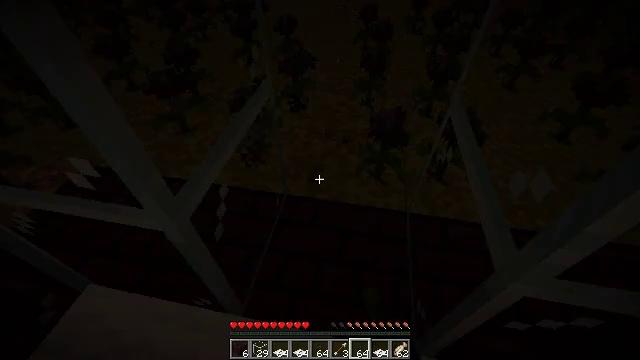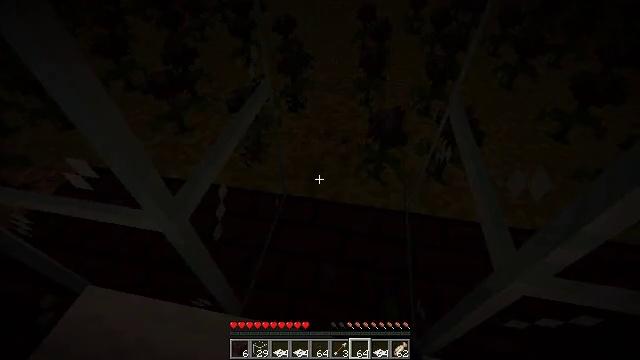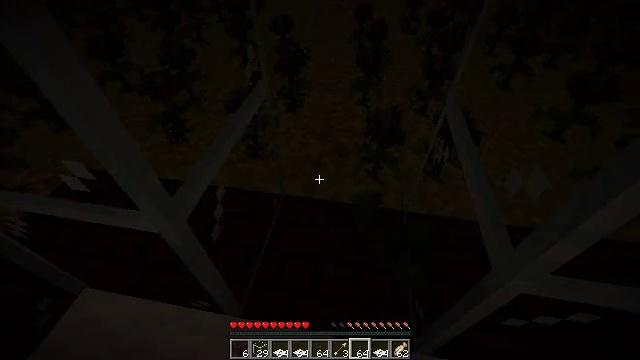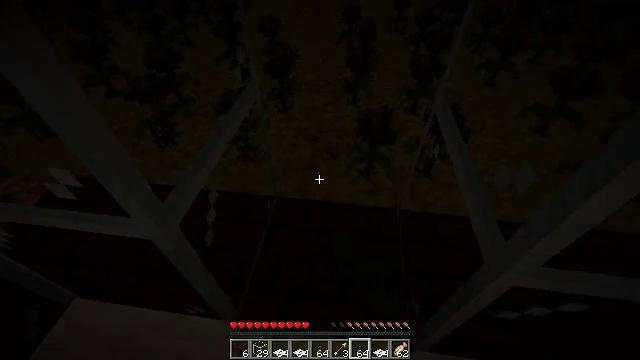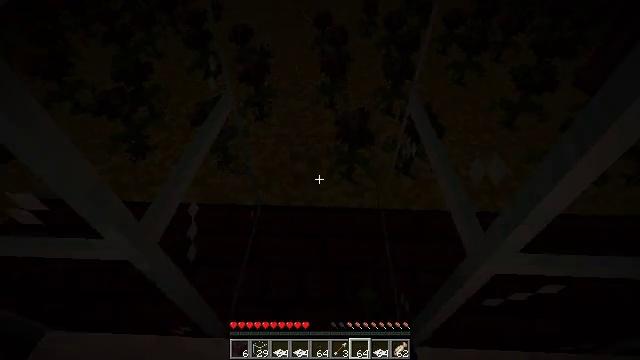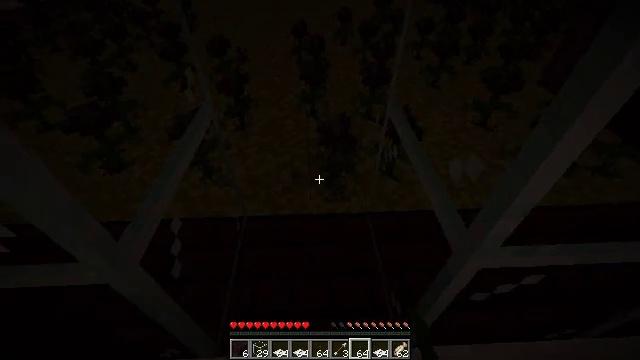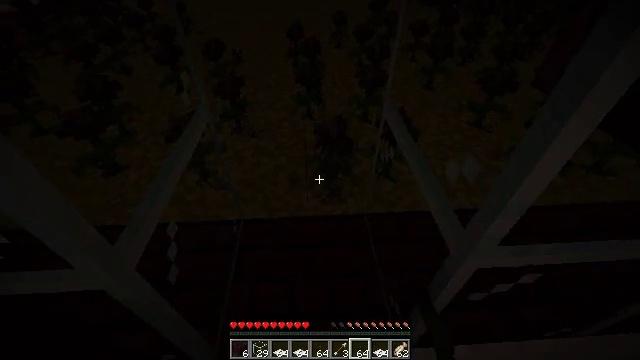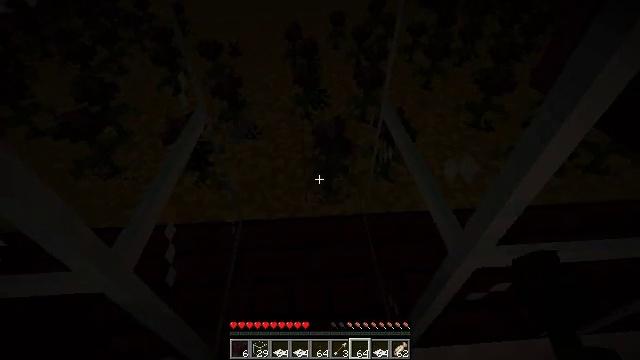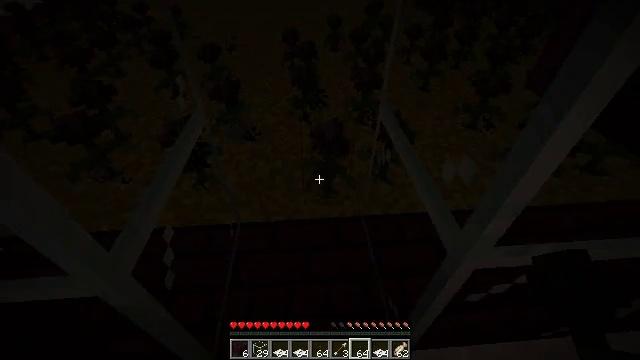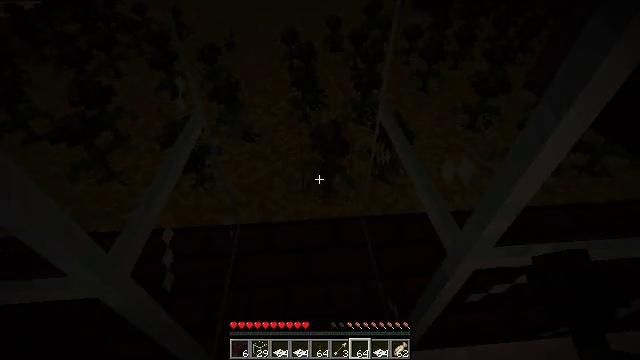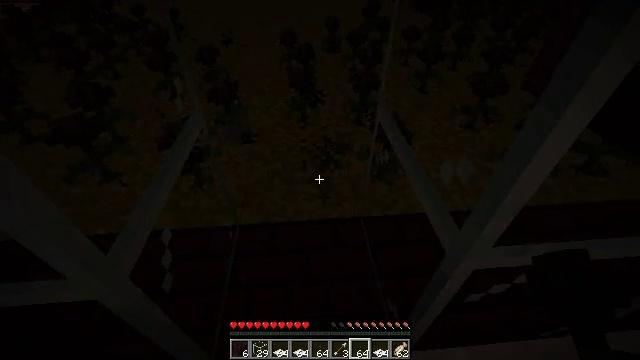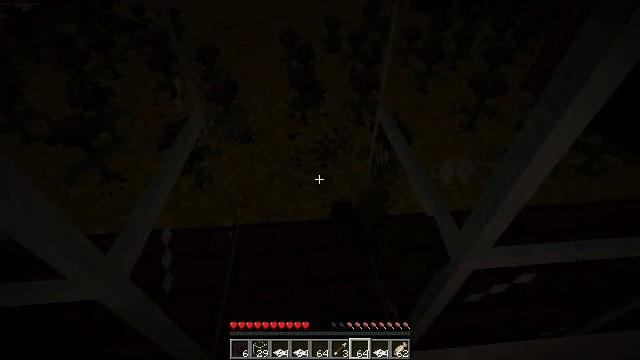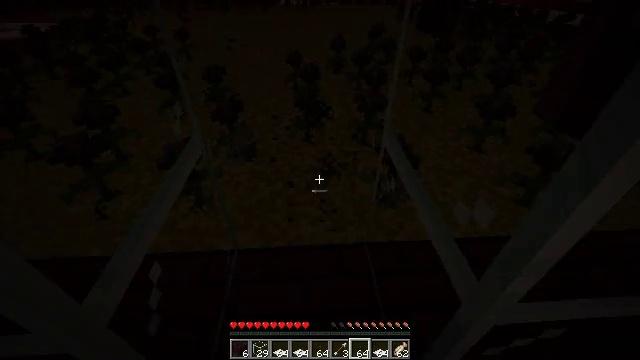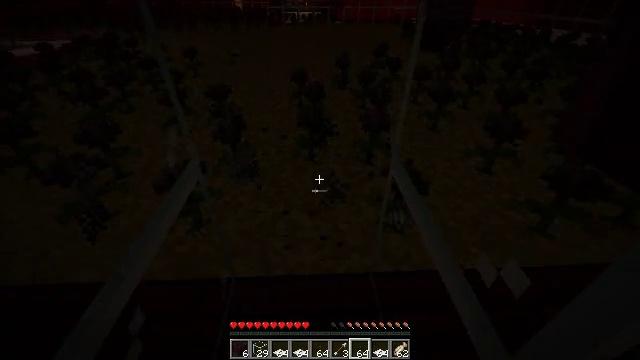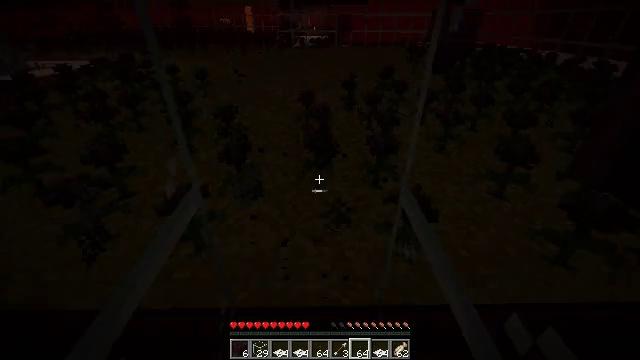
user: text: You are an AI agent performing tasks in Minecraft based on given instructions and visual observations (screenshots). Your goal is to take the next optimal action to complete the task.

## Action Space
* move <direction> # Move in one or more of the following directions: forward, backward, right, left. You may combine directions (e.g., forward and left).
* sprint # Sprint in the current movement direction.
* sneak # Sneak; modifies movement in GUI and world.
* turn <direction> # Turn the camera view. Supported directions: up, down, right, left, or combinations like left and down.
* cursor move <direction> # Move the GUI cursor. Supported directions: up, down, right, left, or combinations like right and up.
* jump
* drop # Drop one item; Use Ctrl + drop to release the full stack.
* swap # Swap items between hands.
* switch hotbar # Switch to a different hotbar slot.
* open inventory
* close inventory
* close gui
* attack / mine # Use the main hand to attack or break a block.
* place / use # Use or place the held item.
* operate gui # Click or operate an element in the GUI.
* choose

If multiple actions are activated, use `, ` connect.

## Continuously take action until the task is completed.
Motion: motion action
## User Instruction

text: Gather the dangerous wither rose.
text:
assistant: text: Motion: attack / mine
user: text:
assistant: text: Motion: no_op
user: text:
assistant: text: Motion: turn right
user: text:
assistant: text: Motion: turn right and up
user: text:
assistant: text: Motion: turn right and up
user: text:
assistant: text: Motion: no_op
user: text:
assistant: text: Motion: no_op
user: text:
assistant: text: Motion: no_op
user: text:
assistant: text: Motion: no_op
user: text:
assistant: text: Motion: attack / mine
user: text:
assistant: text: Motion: attack / mine
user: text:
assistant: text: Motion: move forward, turn left and up
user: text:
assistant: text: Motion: move forward, turn left and up
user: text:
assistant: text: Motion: move forward, turn left and up
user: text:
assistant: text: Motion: no_op